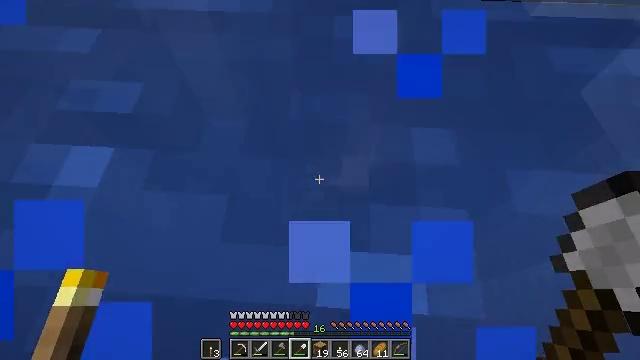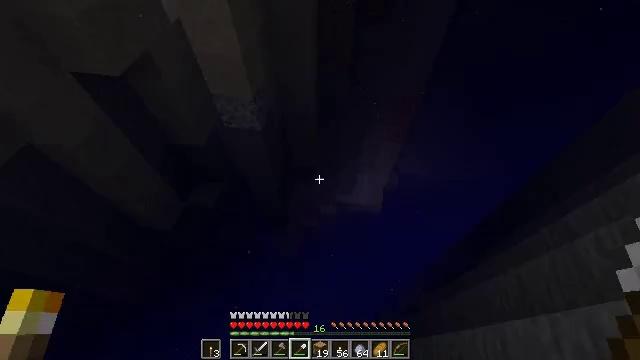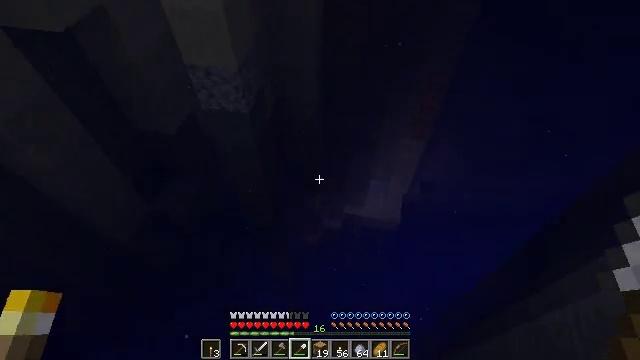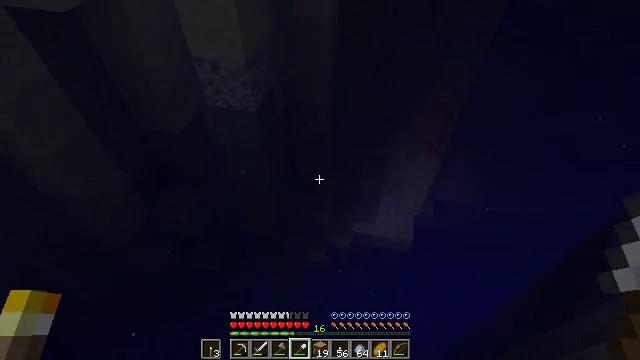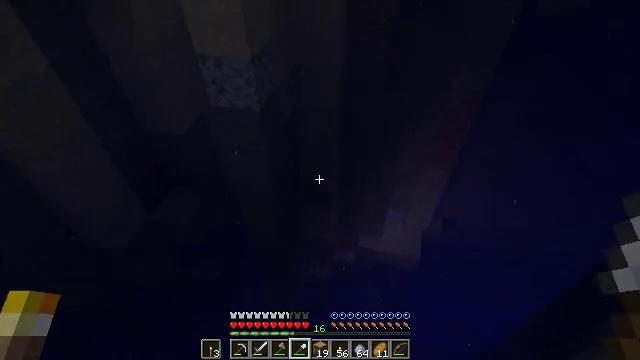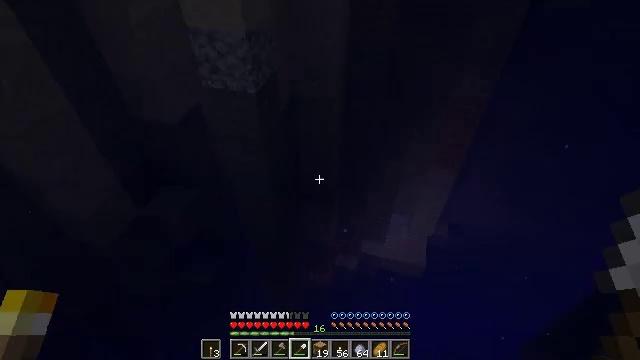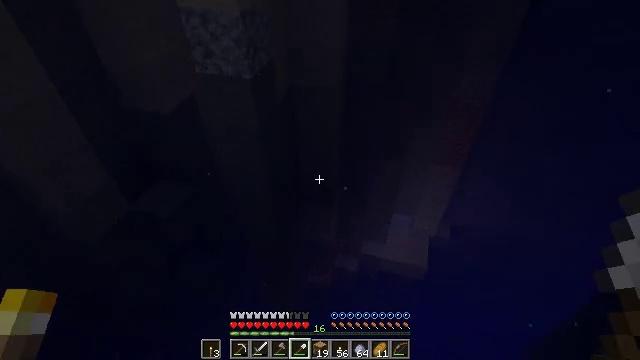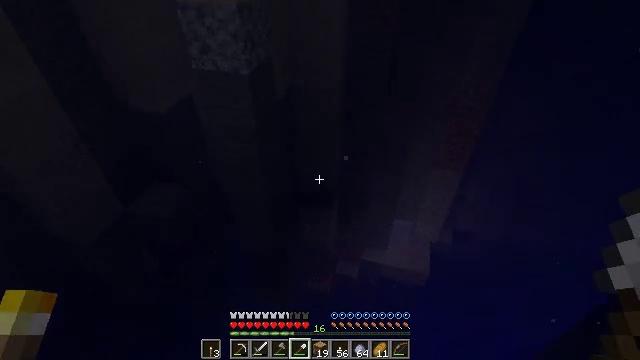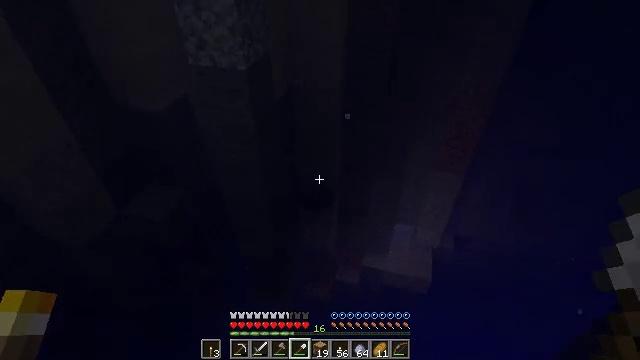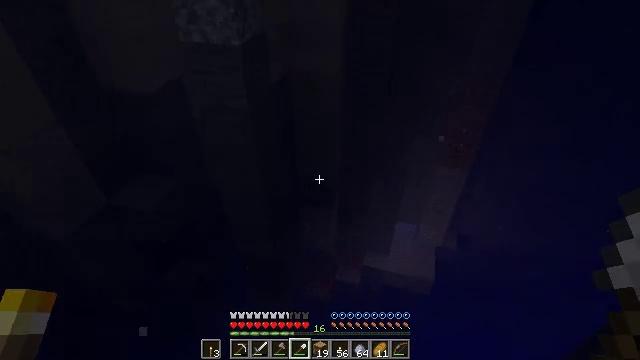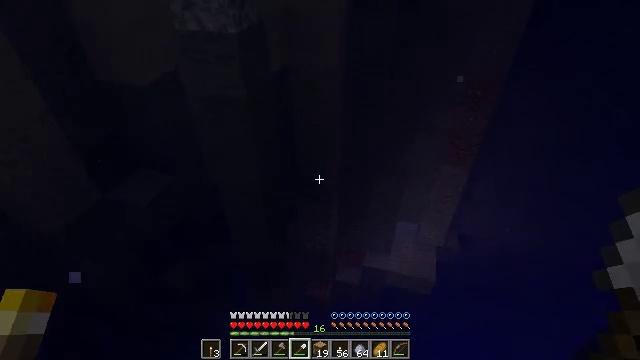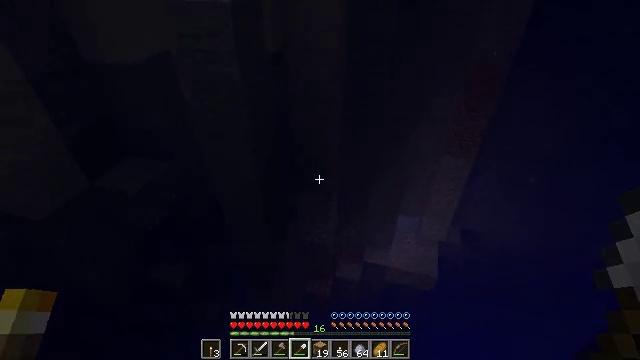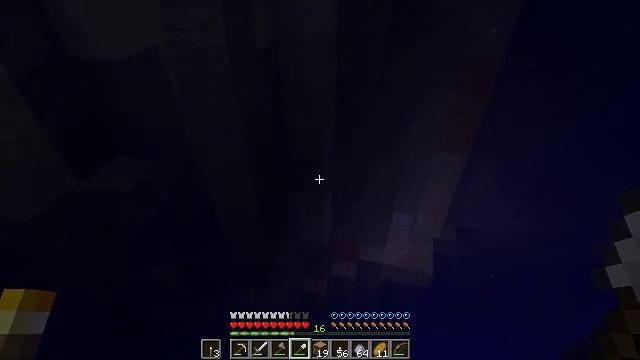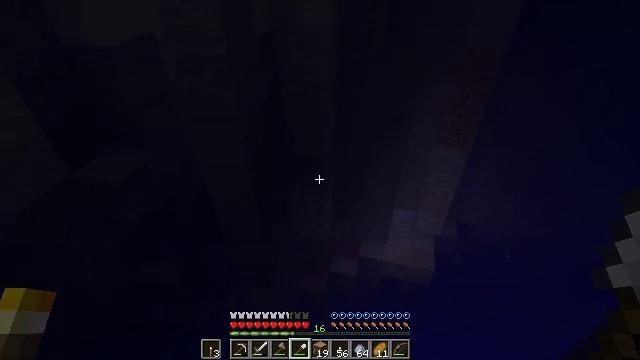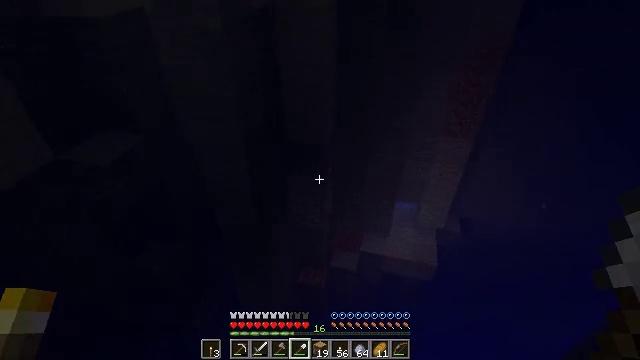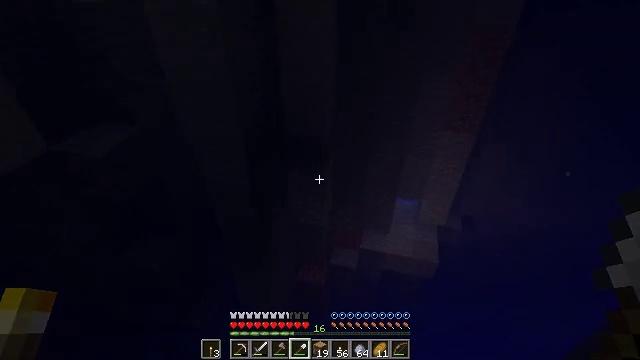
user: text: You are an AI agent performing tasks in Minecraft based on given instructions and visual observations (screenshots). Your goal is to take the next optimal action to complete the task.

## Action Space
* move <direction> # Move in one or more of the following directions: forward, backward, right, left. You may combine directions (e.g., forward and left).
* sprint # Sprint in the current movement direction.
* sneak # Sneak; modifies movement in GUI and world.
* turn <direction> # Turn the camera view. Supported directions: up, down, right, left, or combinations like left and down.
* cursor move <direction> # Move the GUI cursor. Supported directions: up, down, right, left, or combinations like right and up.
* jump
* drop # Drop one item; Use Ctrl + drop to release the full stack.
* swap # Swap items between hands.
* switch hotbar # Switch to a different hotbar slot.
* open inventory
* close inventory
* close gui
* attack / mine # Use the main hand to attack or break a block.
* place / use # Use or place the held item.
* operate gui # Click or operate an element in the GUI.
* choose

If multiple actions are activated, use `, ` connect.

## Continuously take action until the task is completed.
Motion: motion action
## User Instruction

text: Dig up clay found underwater.
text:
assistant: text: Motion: move forward, sneak, turn left and up
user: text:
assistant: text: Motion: move forward, sneak, turn left and up
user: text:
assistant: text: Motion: move forward, sneak, turn left and up
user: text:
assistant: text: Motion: move forward, sneak, turn left and up
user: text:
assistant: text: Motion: move forward, sneak, turn up
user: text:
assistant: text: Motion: move forward, sneak
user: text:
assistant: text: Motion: move forward, sneak, turn up
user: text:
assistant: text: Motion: move forward, sneak, turn up
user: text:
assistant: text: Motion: move forward, sneak
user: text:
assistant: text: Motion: move forward, sneak
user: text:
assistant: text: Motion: move forward, sneak
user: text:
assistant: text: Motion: move forward, sneak, turn right
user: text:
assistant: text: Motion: move forward, sneak
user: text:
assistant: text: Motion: move forward, sneak
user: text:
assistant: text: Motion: move forward, sneak
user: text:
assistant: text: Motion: move forward, sneak
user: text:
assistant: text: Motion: move forward, sneak
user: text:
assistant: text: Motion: move forward, sneak
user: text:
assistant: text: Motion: move forward, sneak
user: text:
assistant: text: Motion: move forward, sneak
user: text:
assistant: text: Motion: move forward, sneak
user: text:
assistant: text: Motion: move forward, sneak
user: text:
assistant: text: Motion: move forward
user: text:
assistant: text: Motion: move forward
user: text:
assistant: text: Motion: move forward
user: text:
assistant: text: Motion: move forward
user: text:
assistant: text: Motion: move forward
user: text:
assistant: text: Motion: move forward
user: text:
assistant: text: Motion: move forward
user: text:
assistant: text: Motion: move forward, turn up